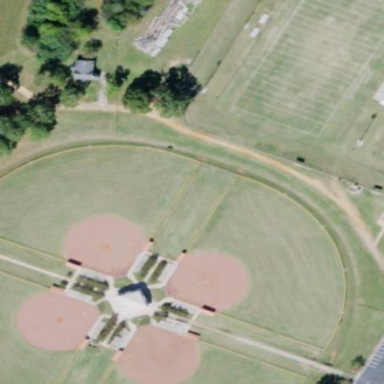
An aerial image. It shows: Baseball pitch for leisure land activities.